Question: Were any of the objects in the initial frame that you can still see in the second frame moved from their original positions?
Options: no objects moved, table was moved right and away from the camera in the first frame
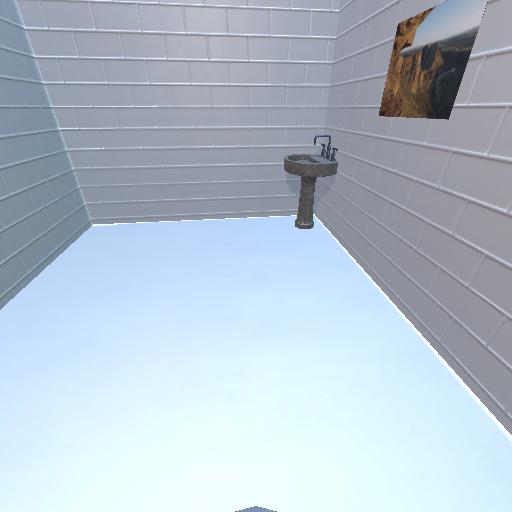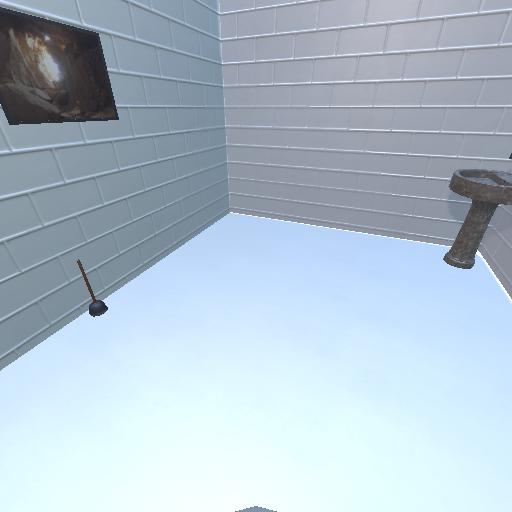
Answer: no objects moved